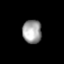
Tissue: lung
Cell type: Epithelial cells
Senescence score: 0.1926
Nuclear area (px): 439
Mean DAPI intensity: 159.991